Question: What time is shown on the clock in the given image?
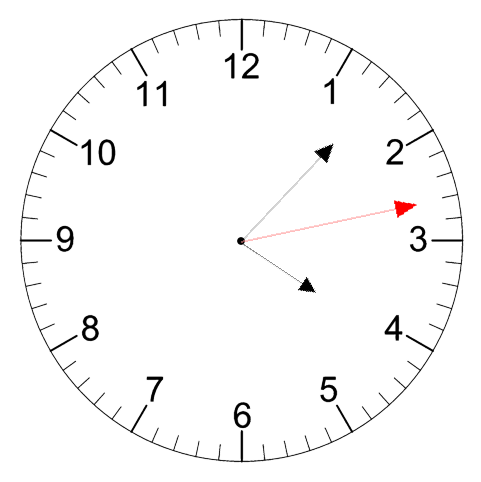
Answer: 04:07:13